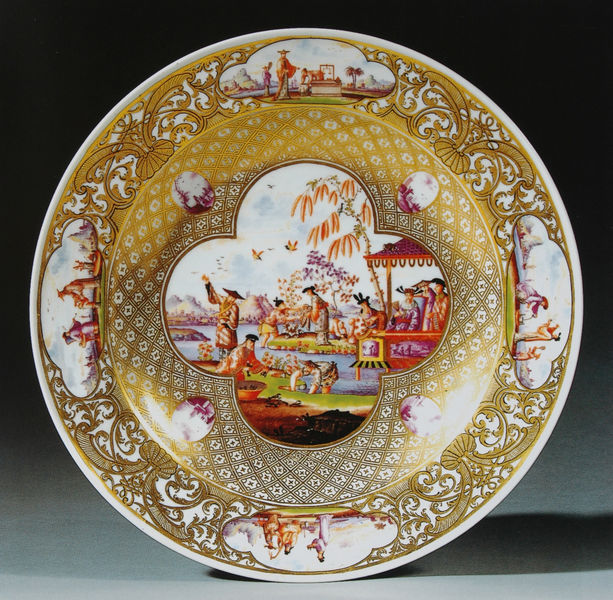
Titel: Teller
Institution: (Privatsammlung)
Schlagwörter: baum, berg, blau, hand, himmel, mann, meer, schatten, wasser, weiß, bäume, fluss, frauen, gelb, grün, landschaft, menschen, see, teich, ufer, blume, blumen, braun, bunt, fenster, frau, hut, hüte, licht, männer, orange, szene, blüte, blüten, dach, gras, haus, rot, wiese, malerei, muster, ornament, arm, augen, kleidung, rahmen, schale, schüssel, silber, stehen, teller, bild, hügel, natur, vögel, insel, gold, pflanze, pflanzen, wald, arbeit, boot, fliegen, kreis, oval, rund, garten, keramik, ranken, hellblau, farbig, japan, schiff, sommer, bilder, tribüne, zuschauer, fahne, fischer, ernte, berge, lila, violett, klein, rand, figuren, bordüre, dekor, floral, ornamente, verzierung, korb, palme, platte, japanisch, fein, bemalt, foto, photographie, kante, vier, karos, veranda, medaillon, porzellan, vergoldet, kreuz, orient, vulkan, asien, geschirr, hässlich, kreise, asiatisch, ranke, photo, chinesisch, china, farbfoto, rosette, bambus, tempel, frühjahr, pavillon, manufaktur, wei?, zier, golden, muscheln, schmetterlinge, goldrand, meissen, porzelan, porzellanmalerei, bemalung, mittelfeld, prozellan, verzeirung, pavillion, kunsthandwerk, szenen, glasur, pagode, netz, vertiefung, ovale, pass, vergoldung, angler, motive, kleeblatt, schlitz, gartenarbeit, vierpass, kruez, fotograie, polychrom, ernten, sonnendach, reis, einfluss, chinoiserie, fernost, chinesen, blüe, bäumeblüten, japanmotiv, paviilon, schlitzauge, tafelgeschirr, vierdkreis, roncaille, anpflanzen, palmer, netzornament, randszenen, tellerbemalung, chinesischer teller, goldmuster